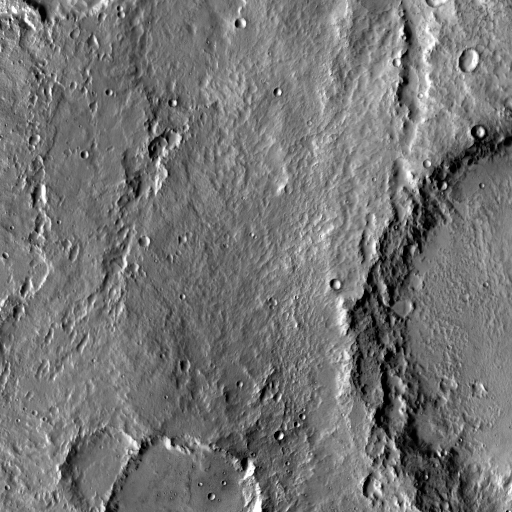
Crater classes present: Background, Other, Buried, Secondary